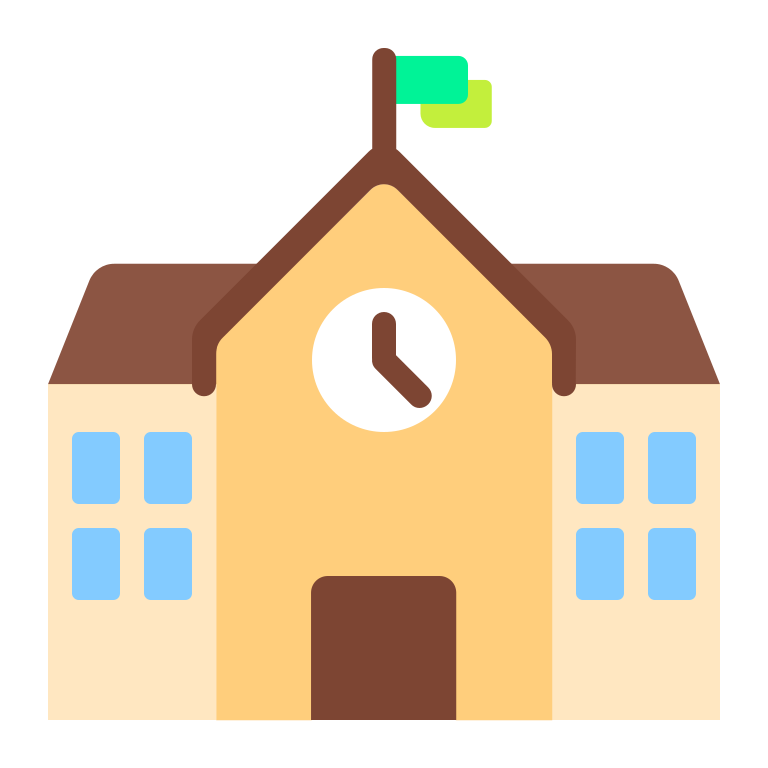
school flat